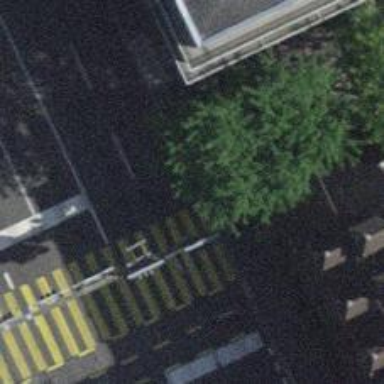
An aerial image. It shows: Traffic signal crossing.